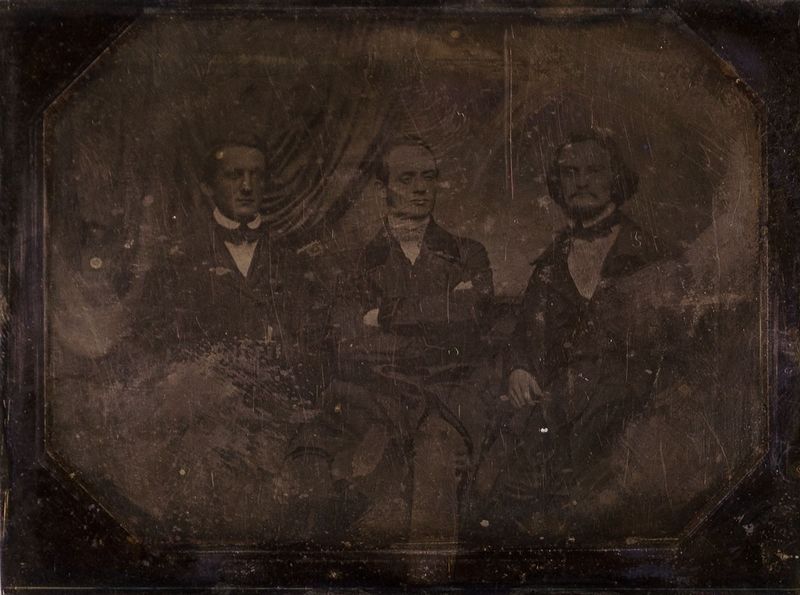
Titel: Carl Ritter aus Frankfurt, Dr. August Hein aus Danzig und Ernst Löser aus Magdeburg
Künstler: Philipp Graff
Standort: Hamburg
Institution: Museum für Kunst und Gewerbe Hamburg
Schlagwörter: mann, gruppenportrait, figur, foto, fotografie, photographie, photo, lichtbild, daguerreotypie, bildwerke, angewandte und bildende kunst, hessische systematik, porträtfotografie, porträtphotographie, gruppenporträt